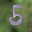
Label: 5